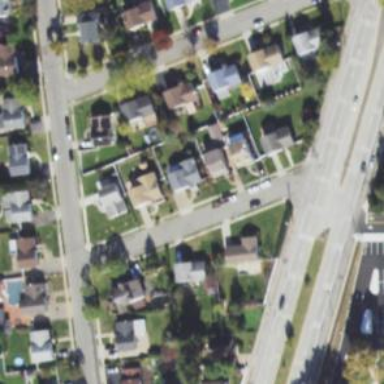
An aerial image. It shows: Sidewalk along the footway.